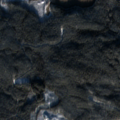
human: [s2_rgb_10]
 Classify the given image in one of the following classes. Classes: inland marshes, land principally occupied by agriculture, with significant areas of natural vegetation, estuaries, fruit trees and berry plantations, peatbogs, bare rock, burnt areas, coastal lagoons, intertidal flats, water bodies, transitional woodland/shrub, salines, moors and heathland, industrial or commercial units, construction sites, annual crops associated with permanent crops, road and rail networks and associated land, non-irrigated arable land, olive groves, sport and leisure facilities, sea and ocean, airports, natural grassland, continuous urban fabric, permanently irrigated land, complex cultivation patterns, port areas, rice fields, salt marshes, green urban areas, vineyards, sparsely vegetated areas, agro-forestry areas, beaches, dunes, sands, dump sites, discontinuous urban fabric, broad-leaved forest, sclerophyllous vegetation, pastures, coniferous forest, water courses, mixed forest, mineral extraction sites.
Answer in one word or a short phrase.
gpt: coniferous forest